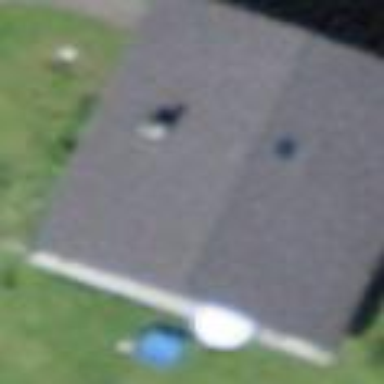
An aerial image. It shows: Simple house.